Question: I am using the following script to display big images on 'mouse over' the small images (example photo attached in the last). I want to show the 'loading' image (like <URL> while the big image is being downloaded from the server. How can this be achieved?
: I have asked a similar question <URL> but I was not successful in applying the 'append' function to the following code. Please help.
'''
<script type="text/javascript">
function showIt(imgsrc)
{
var holder = document.getElementById('imageshow');
var newpic= new Image();
newpic.src=imgsrc;
holder.src=imgsrc;
holder.width = newpic.width;
holder.height=newpic.height;
}
</script>
<body>
/***on hover, xyz.jpg will be replaced by bigA.jpg and so on***/
<img src="smallA.jpg" onMouseOver="showIt('bigA.jpg')"/>
<img src="smallB.jpg" onMouseOver="showIt('bigB.jpg')"/>
<img src="xyz.jpg" id="imageshow" />
</body>
'''

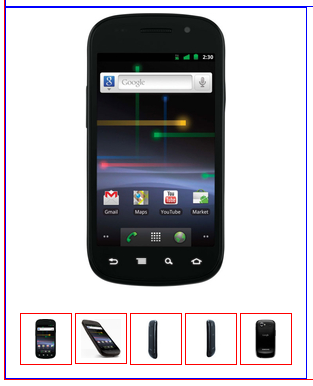
Answer: Images have a load event. As long as you set the load handler before the image.src is set, you should get notified when the image has successfully loaded or encounters some kind of error in loading. I do that very thing in a slideshow that I wrote so I know when the next image is ready for display and I display a wait cursor (animated gif like you're wanting) if the image has been delayed more than one second beyond it's appointed display time so the user knows what's going on.
In general, you can do something like this:
'''
function loadImage(url, successHandler, errorHandler) {
var myImg = new Image();
myImg.onload = myLoadHandler; // universally supported
myImg.onabort = myErrorHandler; // only supported in some browsers, but no harm in listening for it
myImg.onerror = myErrorHandler;
myImg.src = url;
function myLoadHandler() {
successHandler(myImg, url);
}
function myErrorHandler() {
if (errorHandler) {
errorHandler(url);
}
}
}
'''
Using code like this, you can display the wait cursor when you initiate the image load and hide it when the successHandler gets called.
If there were any other listeners to these events, then you should use addEventListener or attachEvent instead of onload, onabort, onerror, but if there's only one listener, you can go either way.
If the desired images are known in advance, then it's sometimes a better user experience (less waiting) to preload images that may be used later. This gets them into the browser's memory cache so they will appear instantly when needed. One can preload images either in HTML or in JS. In HTML, just insert tags into the web page for all the desired images (but hide them with CSS). In JS, just create an image array and create the image objects:
'''
// image URLs to preload
var preloadImageURLs = [
"http://photos.smugmug.com/935492456_5tur7-M.jpg",
"http://photos.smugmug.com/835492456_968nf-M.jpg",
"http://photos.smugmug.com/735492456_3kg86-M.jpg",
];
var preloads = []; // storage for preloaded images
function preloadImages() {
var img, i;
for (i = 0; i < preloadImageURLs.length; i++) {
img = new Image();
img.src = preloadImageURLs[i];
preloads.push(img);
}
}
'''
This will cause all the images in the 'preloadImageURLs' array to be preloaded and available instantly later on in the life of the web page, thus preventing any user delays while waiting for images to be loaded. Obviously, there's a short amount of time for the preloaded images to actually get loaded, but for smallish images that usually happens before the user interacts with the web page so it makes for a faster feel to dynamic parts of the web page that use images.